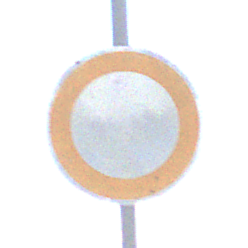
Verkehrszeichen: VerbotFahrzeugeAllerArt
Umgebung: Outdoor, RoadRail
Tageszeit: MorningAfternoon
Wetter: PartlyCloudy
Licht: Natural
Jahreszeit: NotSpecified
Kontrast: LowContrast